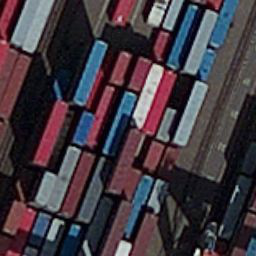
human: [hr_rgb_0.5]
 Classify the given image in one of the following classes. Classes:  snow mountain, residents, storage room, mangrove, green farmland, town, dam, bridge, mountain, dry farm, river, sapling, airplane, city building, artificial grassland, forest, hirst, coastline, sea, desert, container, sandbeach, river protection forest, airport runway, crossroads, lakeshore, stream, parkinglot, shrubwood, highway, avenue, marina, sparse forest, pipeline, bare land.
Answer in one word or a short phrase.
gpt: container